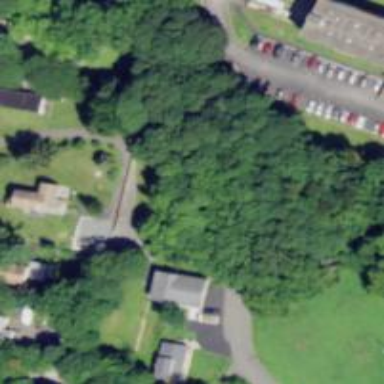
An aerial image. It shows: Driveway.